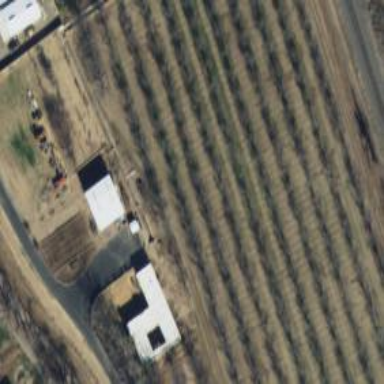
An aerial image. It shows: Orchard.